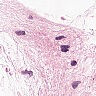
Metastatic tissue present: no